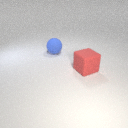
large blue rubber sphere to the left of large red rubber cube